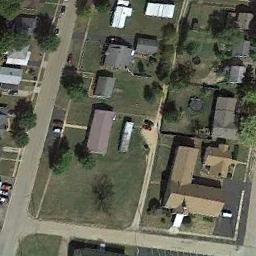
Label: medium_residential